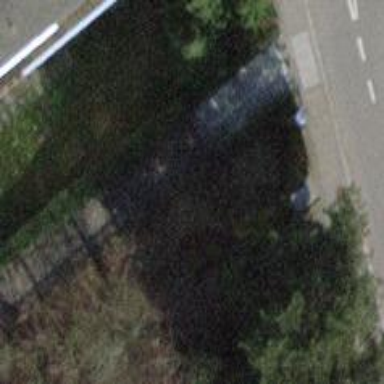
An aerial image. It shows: Road with steps.